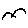
Label: bird